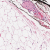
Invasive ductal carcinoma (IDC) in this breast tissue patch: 0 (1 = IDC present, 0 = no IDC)